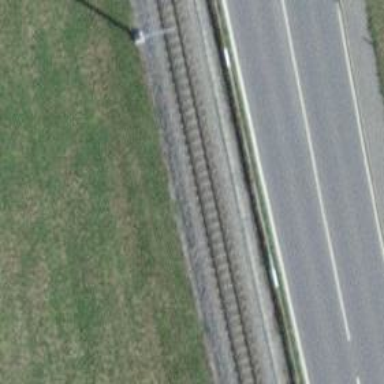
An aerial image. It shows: Narrow-gauge railway with 1 track. The tracks are electrified with contact line.